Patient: sex M, age 51
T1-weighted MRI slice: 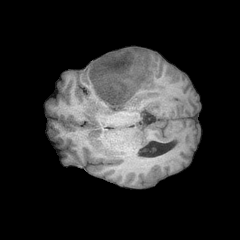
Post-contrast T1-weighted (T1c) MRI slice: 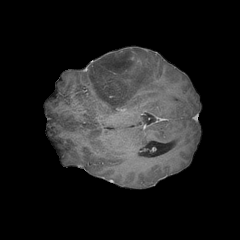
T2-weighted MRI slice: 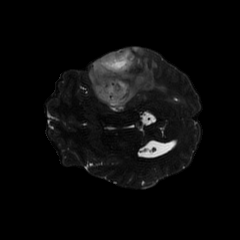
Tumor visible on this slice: yes
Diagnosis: Astrocytoma, IDH-mutant
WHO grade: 4